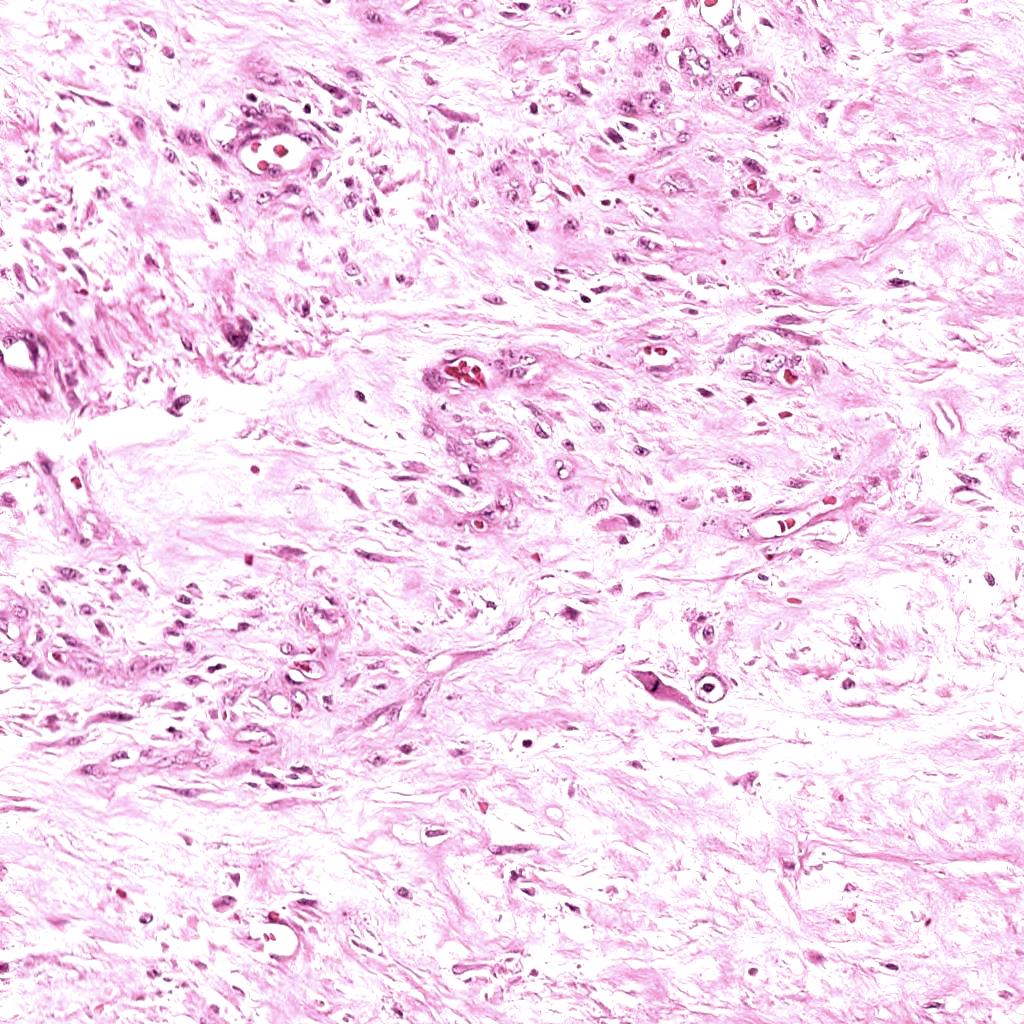
Label: Non-Viable-Tumor